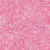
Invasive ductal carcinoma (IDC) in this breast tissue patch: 0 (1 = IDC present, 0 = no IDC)